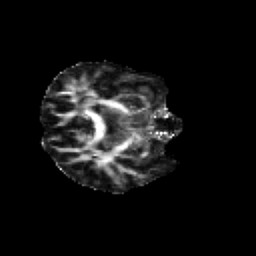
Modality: FA
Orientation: axial
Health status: healthy
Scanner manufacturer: siemens
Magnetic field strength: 3 T
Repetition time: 10.6 s
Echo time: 0.092 s